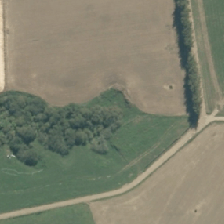
Land cover: herbaceous_freshwater_vege